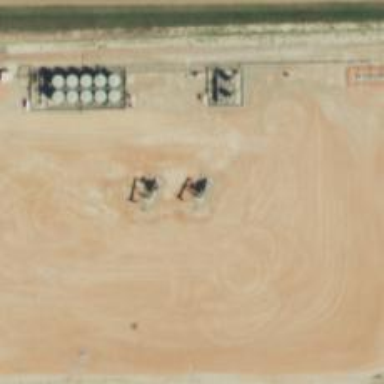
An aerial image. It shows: Petroleum well.